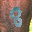
Label: 8